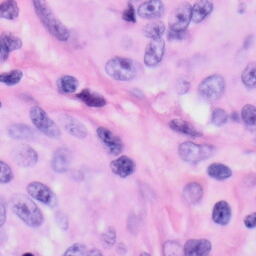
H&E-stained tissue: Skin